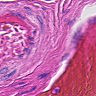
Metastatic tissue present: no